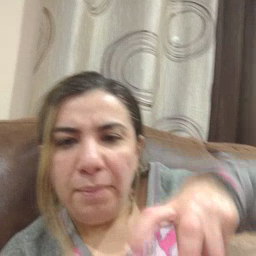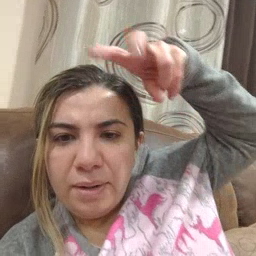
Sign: jump